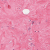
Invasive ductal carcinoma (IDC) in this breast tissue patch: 0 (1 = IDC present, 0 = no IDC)